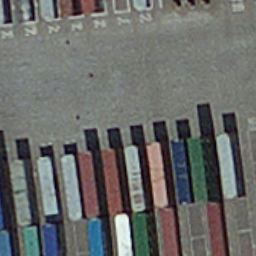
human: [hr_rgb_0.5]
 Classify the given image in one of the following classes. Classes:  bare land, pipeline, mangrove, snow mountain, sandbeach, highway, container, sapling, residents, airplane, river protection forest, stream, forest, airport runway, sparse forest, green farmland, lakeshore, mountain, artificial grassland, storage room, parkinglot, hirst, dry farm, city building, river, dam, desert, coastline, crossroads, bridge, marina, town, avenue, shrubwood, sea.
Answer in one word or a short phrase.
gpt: container